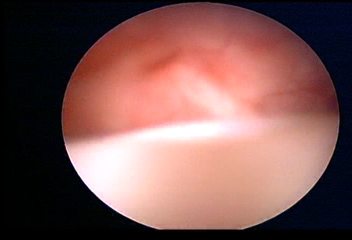
Modality: WLC
Class: Normal mucosa
Bladder cancer association: No